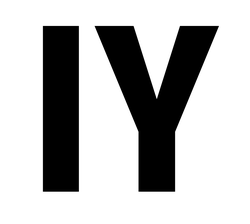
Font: Roboto_Condensed_ExtraBold